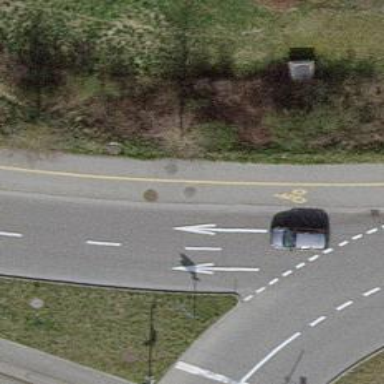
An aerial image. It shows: Asphalt sidewalk and cycleway. Both the sidewalk and cycleway have asphalt surfaces.